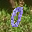
Label: 0